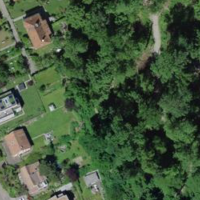
EUNIS habitat code: 53
Species observed at this site:
Allium ursinum
Fagus sylvatica
Fraxinus excelsior